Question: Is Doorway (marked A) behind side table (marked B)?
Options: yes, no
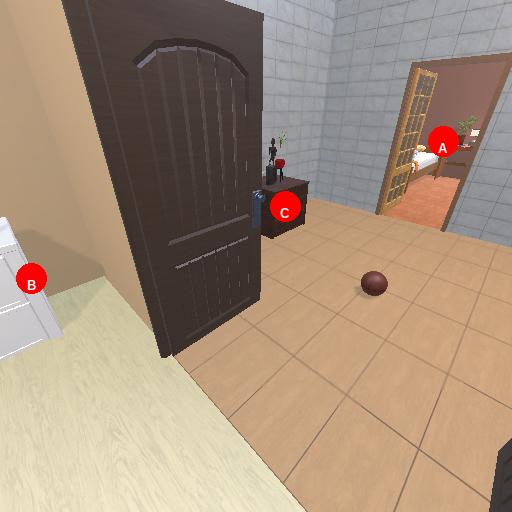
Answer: yes